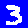
Digit: 3